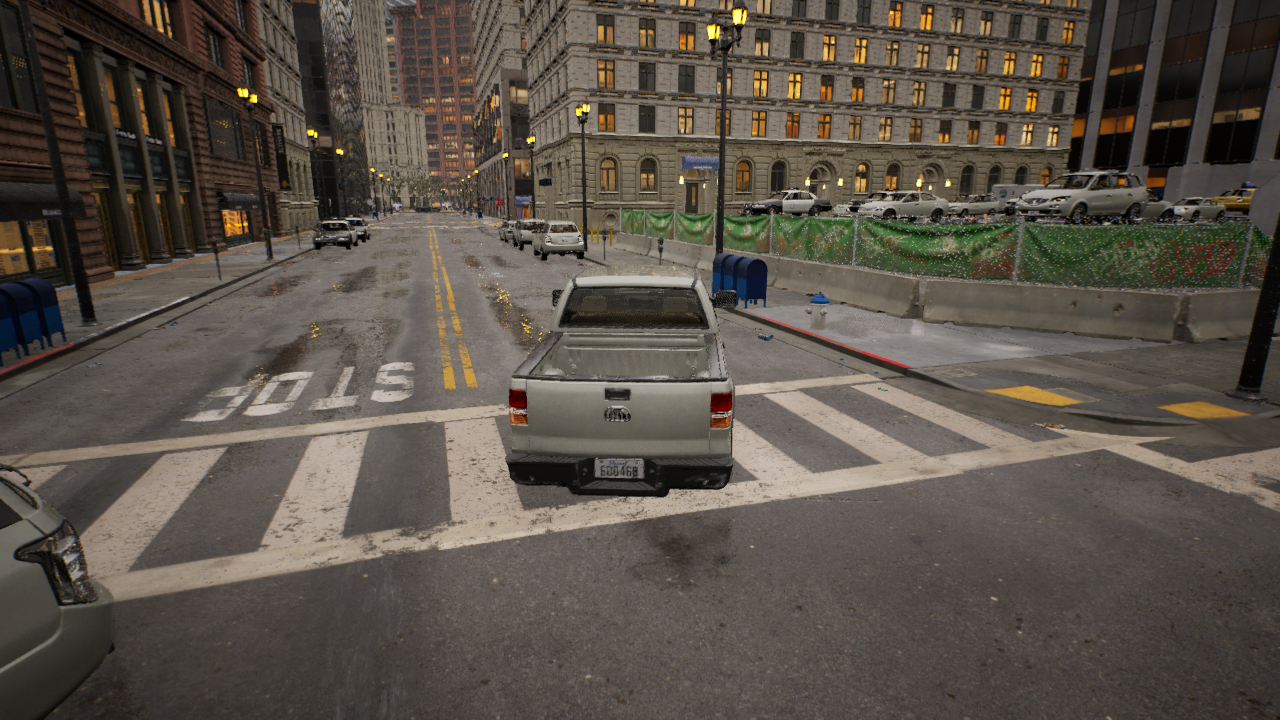
Venue: intersection
Lighting: golden hour
Vehicle rig: pickup